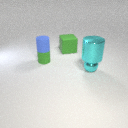
small cyan metal sphere below large cyan metal cylinder